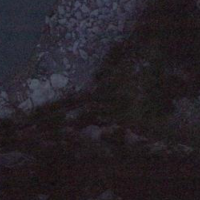
EUNIS habitat code: 48
Species observed at this site:
Campanula scheuchzeri